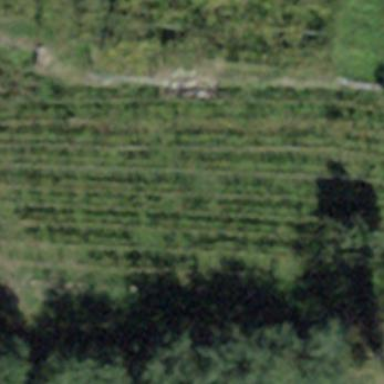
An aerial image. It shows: Vineyard with grape crops.